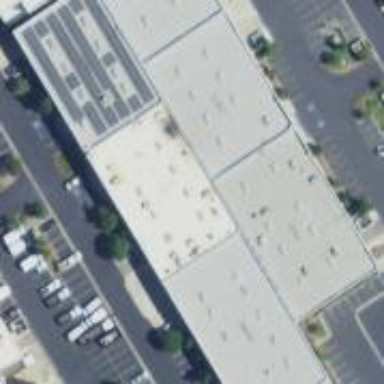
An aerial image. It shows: Warehouse building.